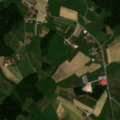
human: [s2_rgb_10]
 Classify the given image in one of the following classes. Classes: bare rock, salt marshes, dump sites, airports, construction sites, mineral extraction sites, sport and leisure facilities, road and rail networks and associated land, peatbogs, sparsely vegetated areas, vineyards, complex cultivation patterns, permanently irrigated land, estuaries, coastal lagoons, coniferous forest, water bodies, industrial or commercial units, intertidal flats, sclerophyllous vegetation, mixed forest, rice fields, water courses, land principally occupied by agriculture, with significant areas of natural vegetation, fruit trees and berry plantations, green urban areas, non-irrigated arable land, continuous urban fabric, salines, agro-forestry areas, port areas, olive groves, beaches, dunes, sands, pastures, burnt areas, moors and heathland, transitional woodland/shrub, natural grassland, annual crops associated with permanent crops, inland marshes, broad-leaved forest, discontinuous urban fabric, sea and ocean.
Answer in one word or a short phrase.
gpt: discontinuous urban fabric, non-irrigated arable land, complex cultivation patterns, coniferous forest, mixed forest